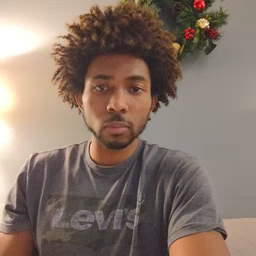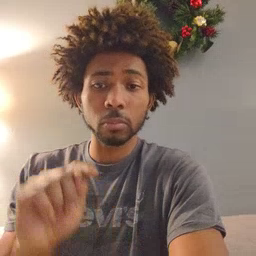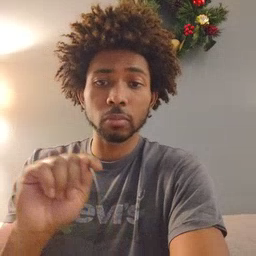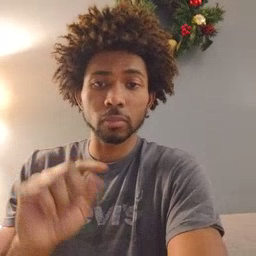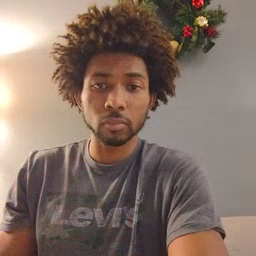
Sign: potty